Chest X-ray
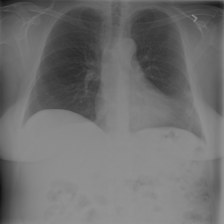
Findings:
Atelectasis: negative
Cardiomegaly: negative
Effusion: negative
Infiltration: negative
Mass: negative
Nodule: negative
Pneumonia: negative
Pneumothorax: negative
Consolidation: negative
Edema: negative
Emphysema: negative
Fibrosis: negative
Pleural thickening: negative
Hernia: negative